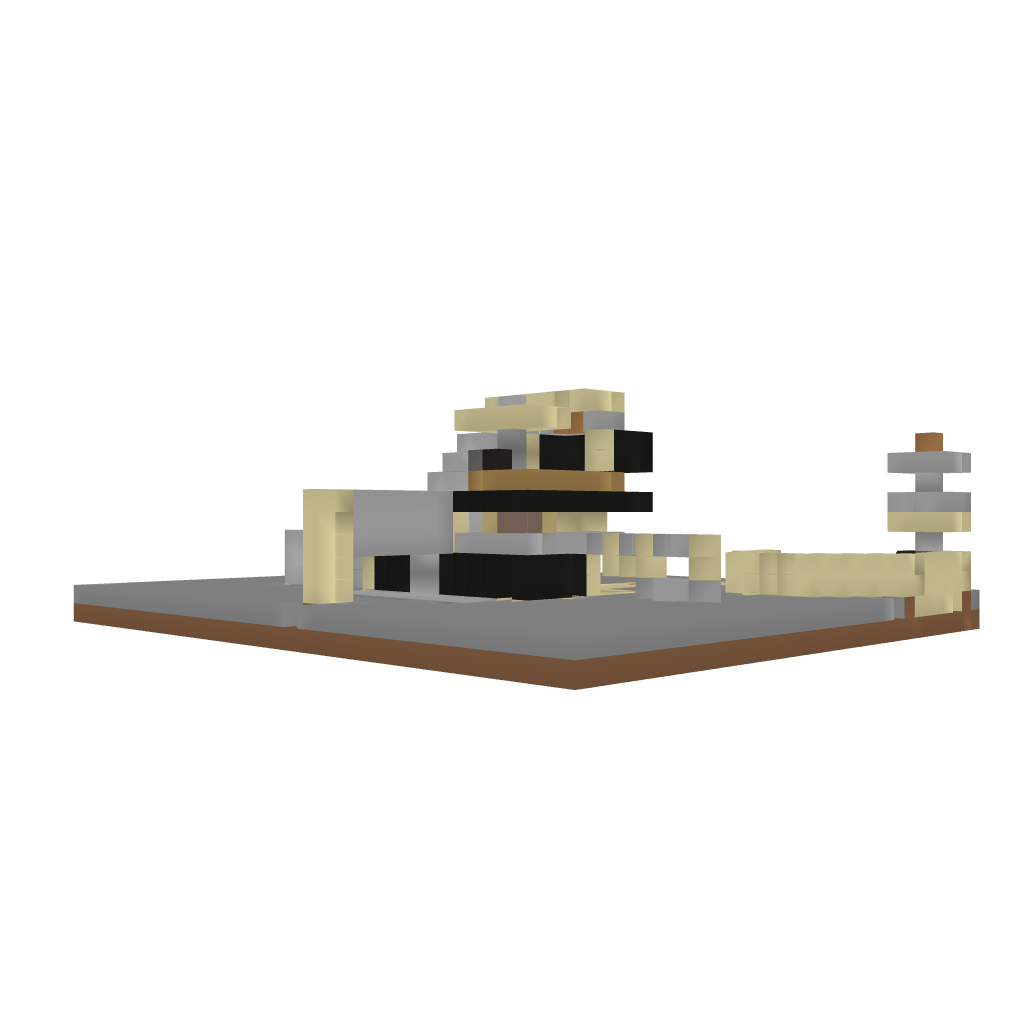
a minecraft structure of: Sabulo Tectum